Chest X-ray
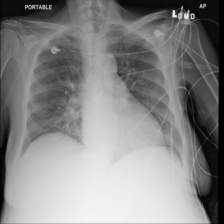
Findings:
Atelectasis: negative
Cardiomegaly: positive
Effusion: negative
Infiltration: negative
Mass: negative
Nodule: negative
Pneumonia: negative
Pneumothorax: negative
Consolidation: negative
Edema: negative
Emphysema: negative
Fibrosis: negative
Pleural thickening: negative
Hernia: negative